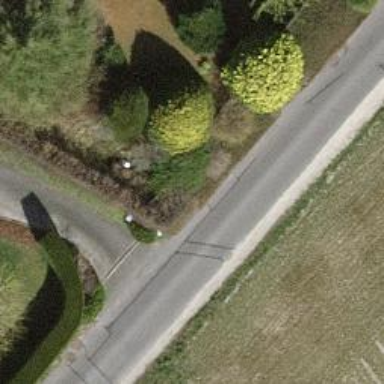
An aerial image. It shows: Hedge barrier.